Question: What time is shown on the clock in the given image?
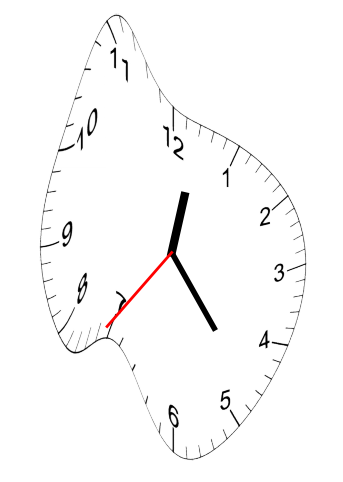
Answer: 12:23:36